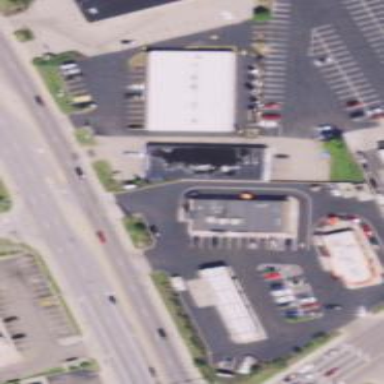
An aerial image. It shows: Convenience shop.